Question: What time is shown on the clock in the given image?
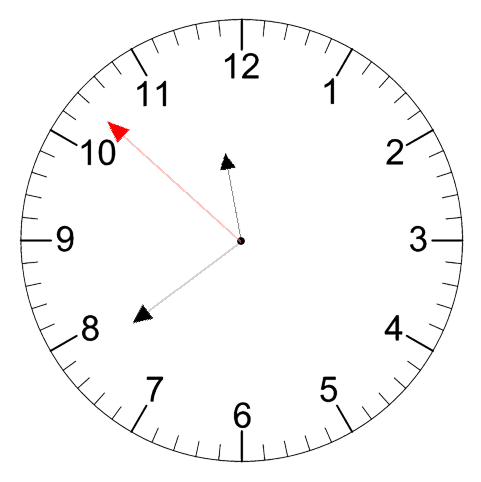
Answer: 11:38:52